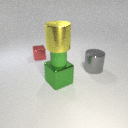
large yellow metal cylinder above small green rubber cylinder